Question: I'm trying to separate the IDPosts column as a single row for each ID (attempting to create a favorite post list). The column next to it has all of the proper columns listed but are grouped, I want to obtain a row for each one grouped together in the favuserposts column. See my picture and query below. Please let me know if you need more information.

Displays everything but cannot display multiple favorite post IDs:
'''
SELECT Users.IDUser,
Users.username,
Users.profile_picture,
Favorites.IDPosts,
GROUP_CONCAT(DISTINCT coalesce(Favorites.IDPosts,'')) as "favuserposts",
( Select body
from Posts
where Favorites.IDPosts=Posts.IDPosts
AND Users.IDUser=Favorites.IDUser)
FROM Users
LEFT OUTER JOIN Favorites ON Favorites.IDUser = Users.IDUser
GROUP BY Users.IDUser HAVING COUNT(IDPosts)>0;
'''
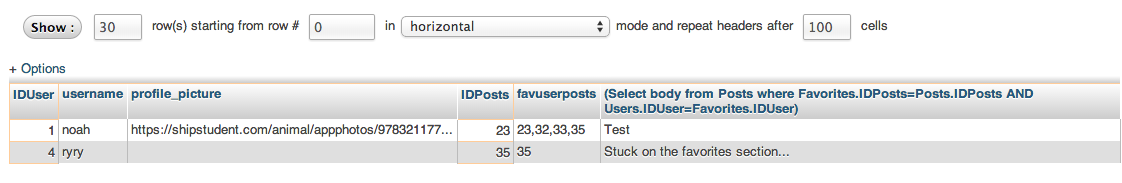
Answer: You group by IDUser. So all other fields you select are aggregates in some way. Either you specify the aggregate you want (MIN, MAX, GROUP_CONCAT, etc.) or you get a random match. So let's look at what you select:
- 'Users.username'- 'Users.profile_picture'- 'Favorites.IDPosts'- 'GROUP_CONCAT(DISTINCT coalesce(Favorites.IDPosts,''))'- '( Select body from Posts ...)'
So if you want a string listing all bodies, then use group_concat, just as you do with the post IDs:
'''
GROUP_CONCAT(DISTINCT
( Select body
from Posts
where Favorites.IDPosts=Posts.IDPosts
AND Users.IDUser=Favorites.IDUser
)) as bodies
'''